Chest X-ray:
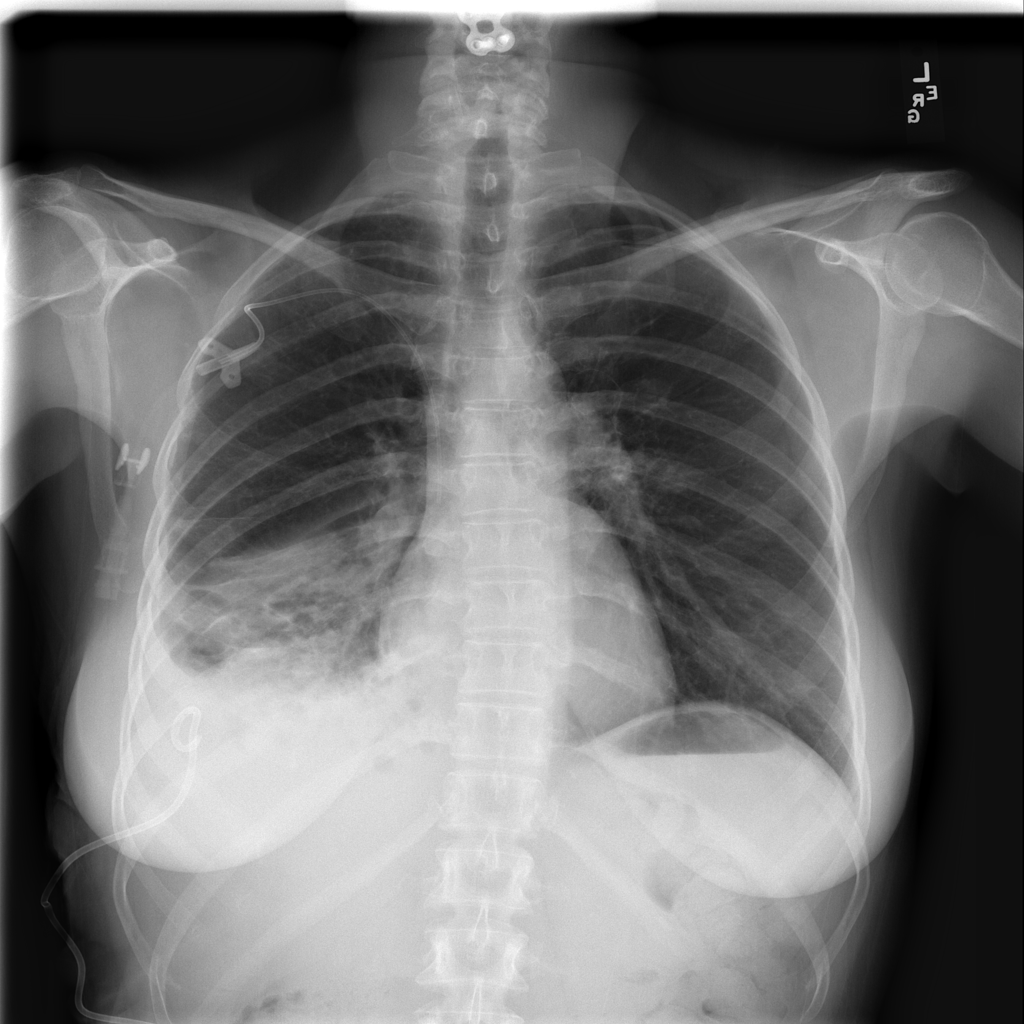
Findings: Consolidation, Effusion
No abnormal finding: no